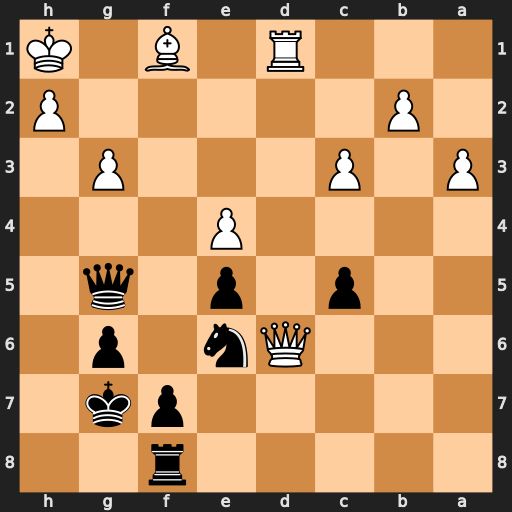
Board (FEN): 5r2/5pk1/3Qn1p1/2p1p1q1/4P3/P1P3P1/1P5P/3R1B1K
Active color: b
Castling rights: -
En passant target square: -
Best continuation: Rd8 Qxd8 Nxd8